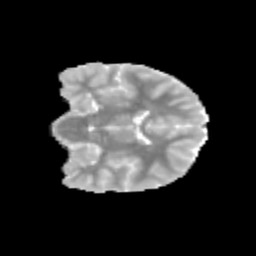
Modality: MD
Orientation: coronal
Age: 11
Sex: female
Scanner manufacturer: siemens
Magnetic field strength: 3 T
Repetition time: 3.8 s
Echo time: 0.07 s